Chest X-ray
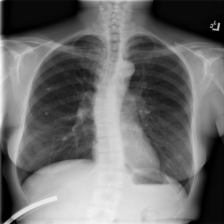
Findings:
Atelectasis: negative
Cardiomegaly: negative
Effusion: negative
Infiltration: negative
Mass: negative
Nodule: positive
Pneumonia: negative
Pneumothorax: negative
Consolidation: negative
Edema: negative
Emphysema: negative
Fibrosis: negative
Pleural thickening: negative
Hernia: negative